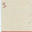
Piece: xx